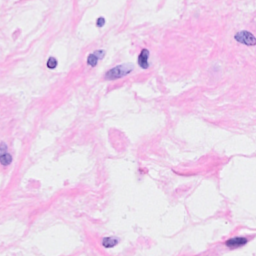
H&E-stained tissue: Breast